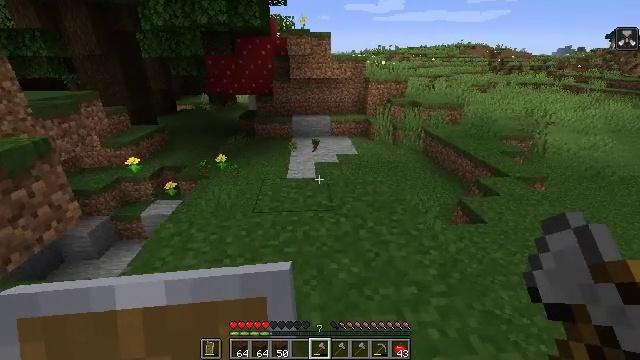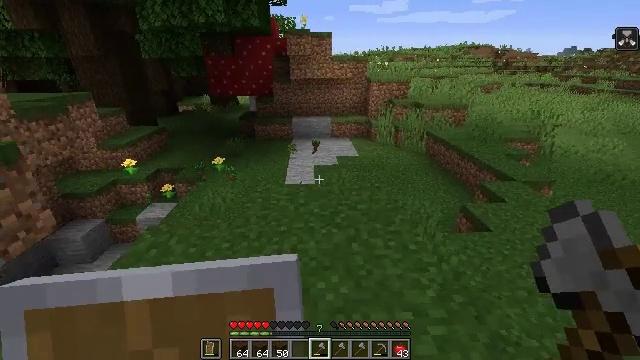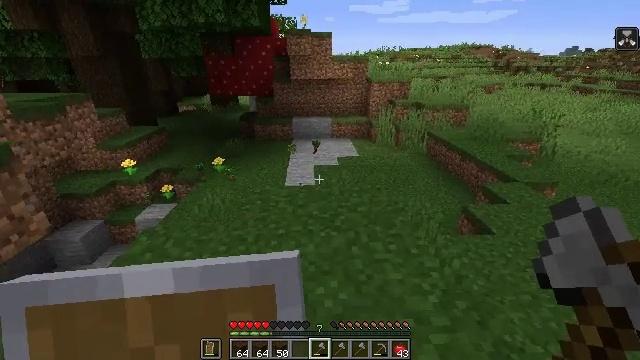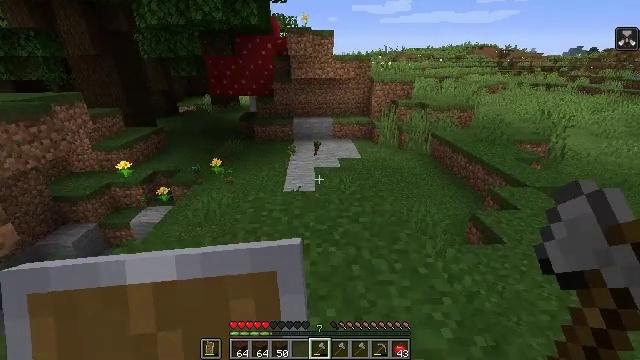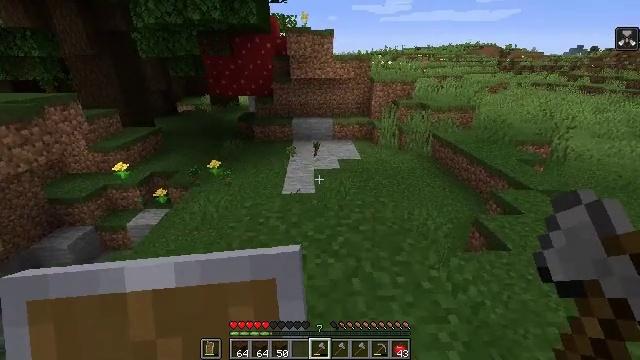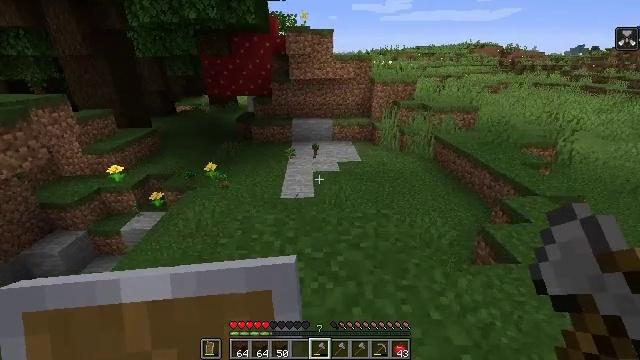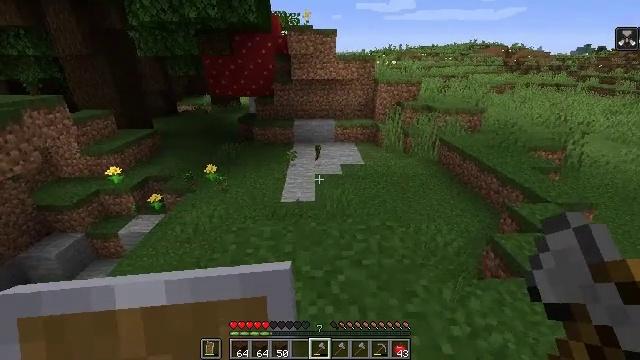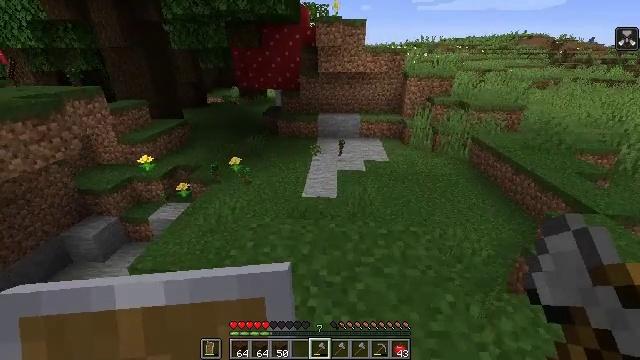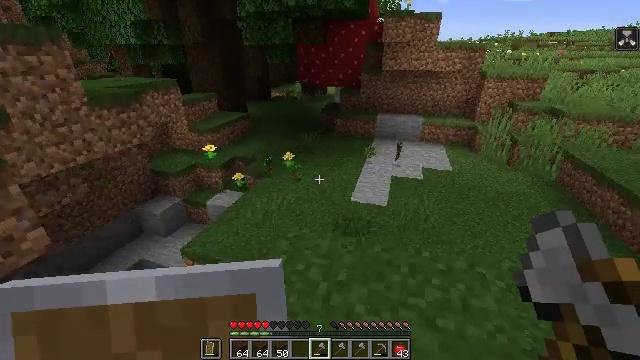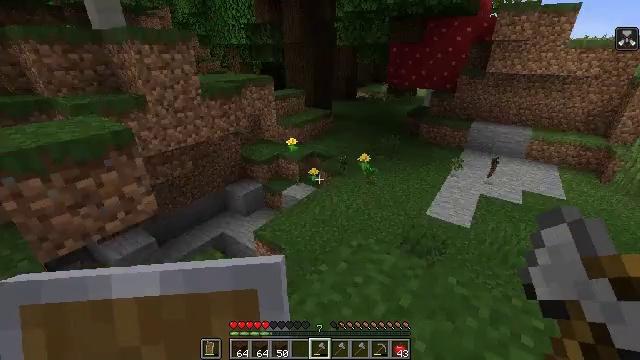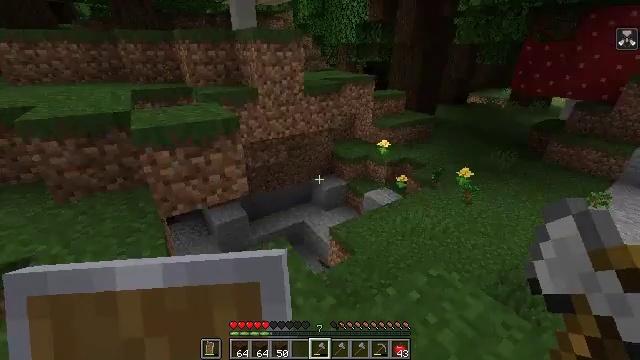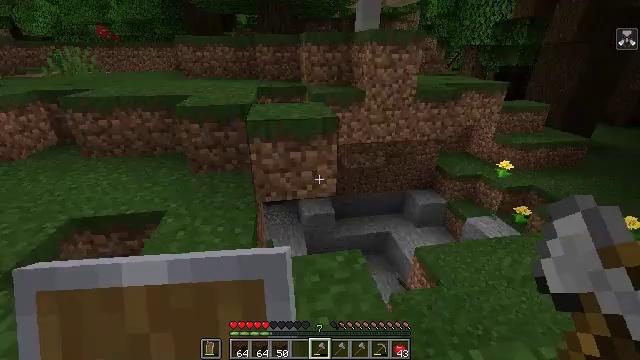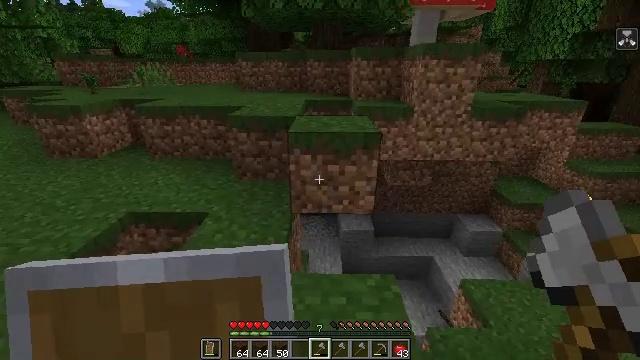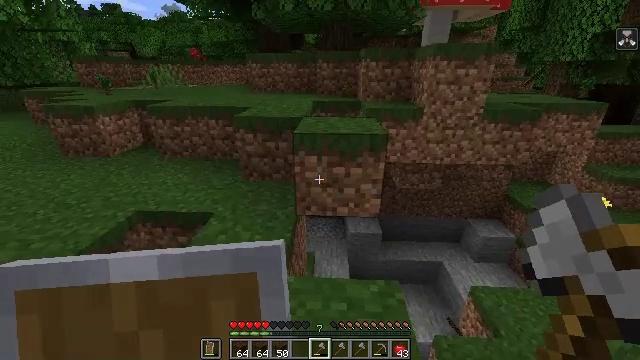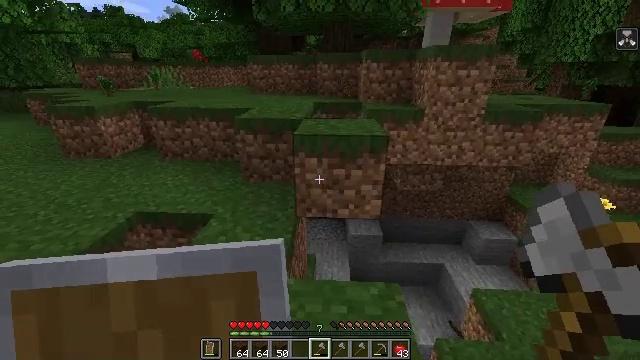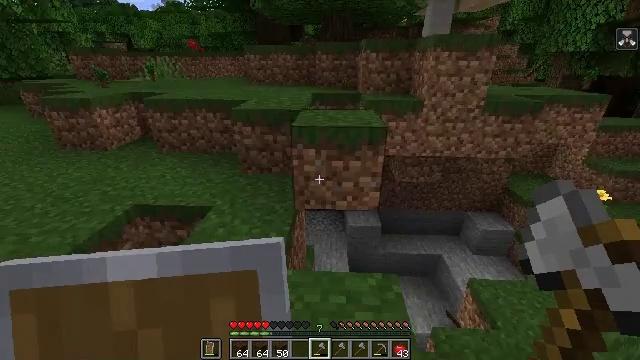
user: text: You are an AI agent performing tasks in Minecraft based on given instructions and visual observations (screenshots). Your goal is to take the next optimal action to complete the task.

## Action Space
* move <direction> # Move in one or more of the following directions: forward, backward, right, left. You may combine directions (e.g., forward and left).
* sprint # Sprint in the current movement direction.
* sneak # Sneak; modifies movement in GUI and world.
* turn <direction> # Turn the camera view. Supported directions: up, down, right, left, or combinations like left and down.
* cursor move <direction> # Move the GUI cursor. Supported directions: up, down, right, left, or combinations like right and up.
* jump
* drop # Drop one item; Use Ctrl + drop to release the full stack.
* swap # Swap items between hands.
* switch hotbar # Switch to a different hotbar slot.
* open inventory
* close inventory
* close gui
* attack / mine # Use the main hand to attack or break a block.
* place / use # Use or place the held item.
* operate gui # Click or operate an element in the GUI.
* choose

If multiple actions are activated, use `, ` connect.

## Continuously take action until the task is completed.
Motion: motion action
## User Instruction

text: Collect some oak leaves.
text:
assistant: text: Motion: move forward
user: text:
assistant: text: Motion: move forward
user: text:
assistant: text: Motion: move forward
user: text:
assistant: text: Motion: move forward
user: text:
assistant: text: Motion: move forward
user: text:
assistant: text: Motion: move forward
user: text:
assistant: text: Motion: move forward, turn left and down
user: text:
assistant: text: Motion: move forward, turn left
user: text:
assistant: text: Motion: move forward, turn left
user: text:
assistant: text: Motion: move forward, turn left
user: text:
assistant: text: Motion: turn left
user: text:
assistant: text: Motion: turn left and up
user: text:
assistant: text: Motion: turn left
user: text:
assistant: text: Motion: no_op
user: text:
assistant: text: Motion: turn down
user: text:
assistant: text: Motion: no_op
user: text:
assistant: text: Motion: turn left
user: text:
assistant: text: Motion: turn left and down
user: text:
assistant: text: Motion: turn down
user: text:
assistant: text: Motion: turn left
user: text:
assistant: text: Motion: move forward, turn left
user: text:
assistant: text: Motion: move forward, turn left
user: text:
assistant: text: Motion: move forward
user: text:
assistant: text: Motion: move forward
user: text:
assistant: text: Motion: move forward, turn left
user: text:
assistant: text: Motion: move forward, turn left
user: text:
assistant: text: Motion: move forward, turn left
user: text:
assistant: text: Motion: move forward, turn left
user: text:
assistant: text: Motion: move forward
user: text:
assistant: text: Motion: move forward and move left